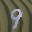
Label: 9